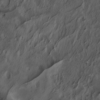
Label: not_dusty